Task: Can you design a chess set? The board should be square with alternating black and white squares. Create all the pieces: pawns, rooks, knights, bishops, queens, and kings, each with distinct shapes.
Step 5381:
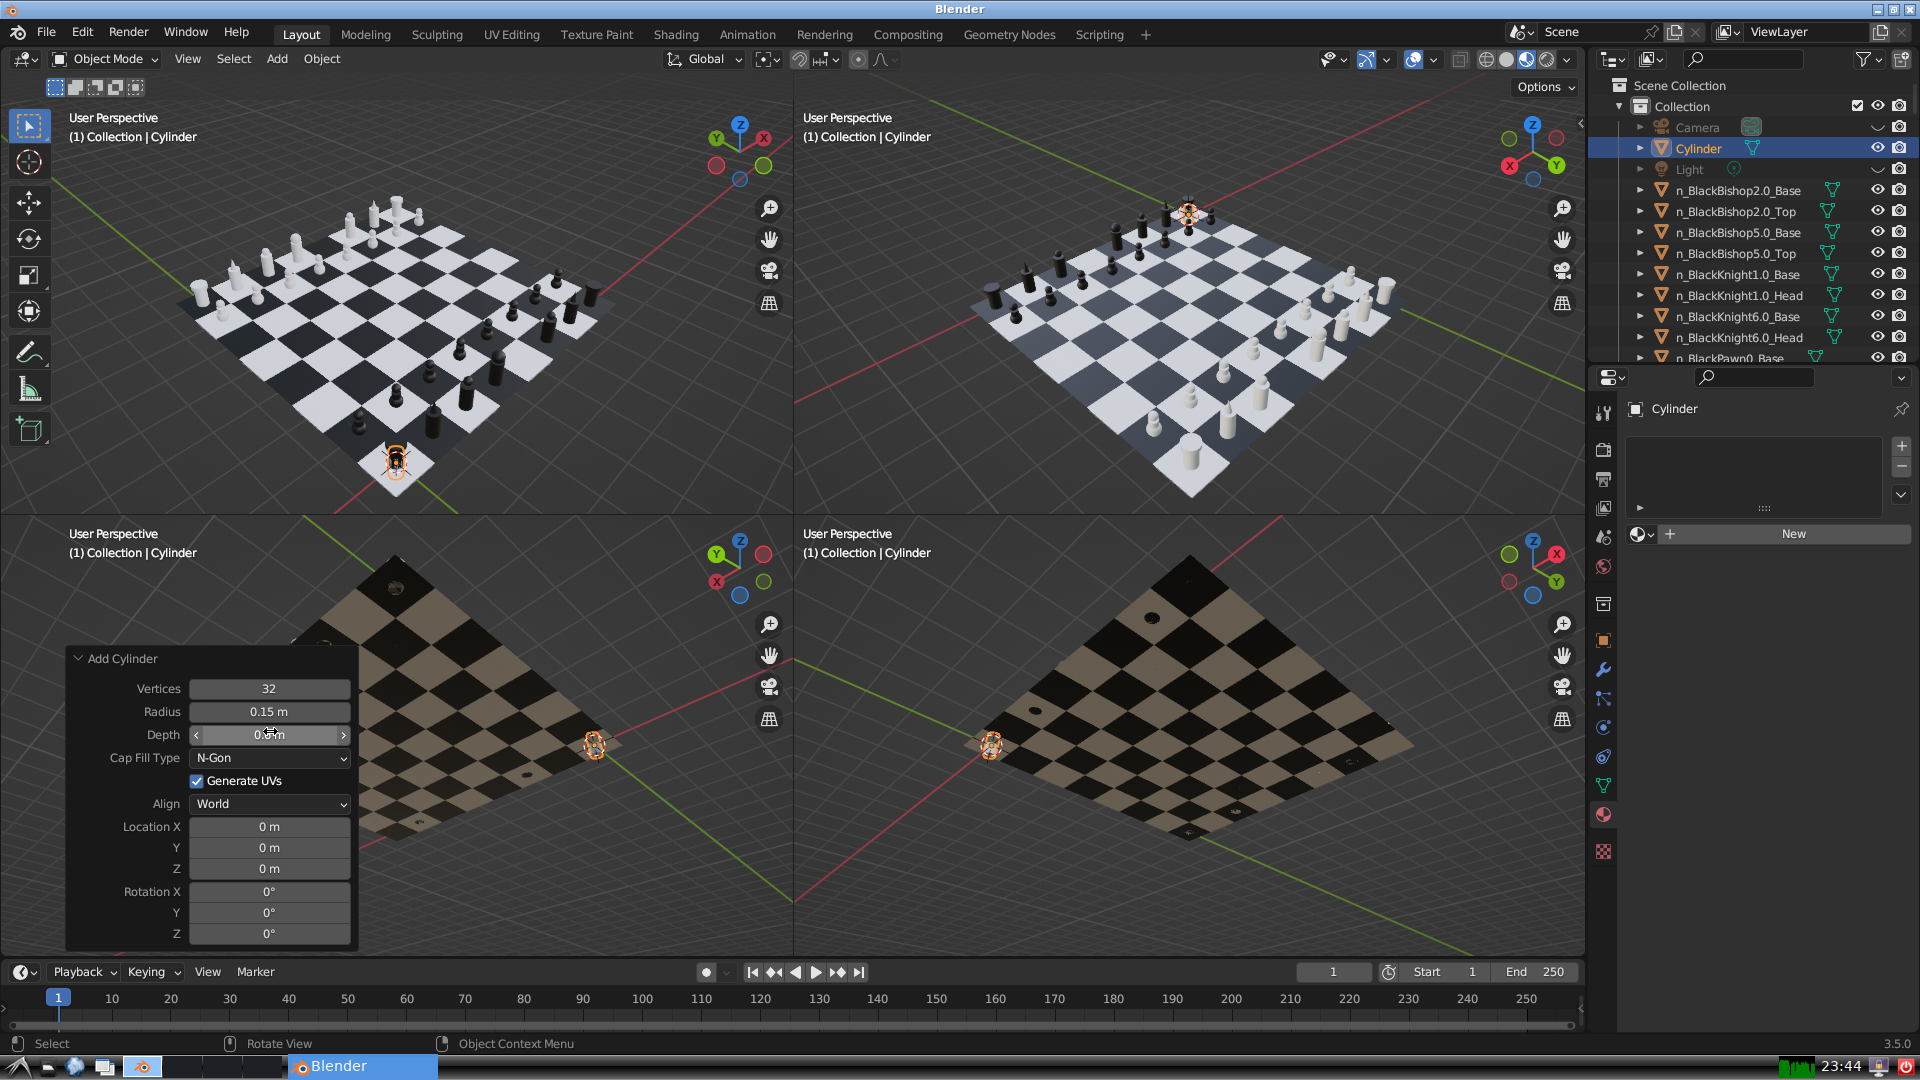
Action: click: no